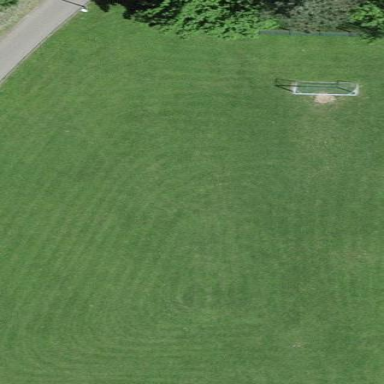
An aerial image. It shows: Soccer pitch designated for leisure and sports activities.